Field crop: maize
Growth stage: 2
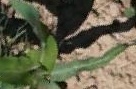
Species: maize